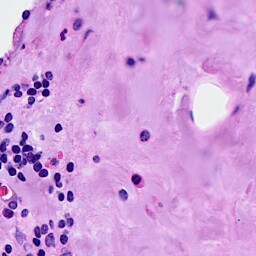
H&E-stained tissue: Breast